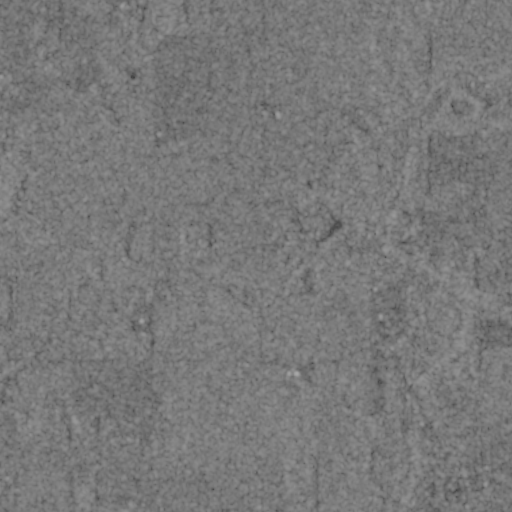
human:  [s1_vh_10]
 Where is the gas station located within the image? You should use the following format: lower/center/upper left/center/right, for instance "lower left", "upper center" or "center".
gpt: The gas station is located in the lower right of the image.
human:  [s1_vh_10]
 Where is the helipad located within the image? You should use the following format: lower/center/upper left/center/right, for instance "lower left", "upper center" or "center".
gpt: The helipad is located in the center of the image.
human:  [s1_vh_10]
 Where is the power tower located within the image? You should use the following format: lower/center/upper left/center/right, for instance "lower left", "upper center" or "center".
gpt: The power tower is located in the left of the image.
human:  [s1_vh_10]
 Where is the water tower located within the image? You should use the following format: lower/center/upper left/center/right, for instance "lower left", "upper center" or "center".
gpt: The water tower is located in the lower right of the image.
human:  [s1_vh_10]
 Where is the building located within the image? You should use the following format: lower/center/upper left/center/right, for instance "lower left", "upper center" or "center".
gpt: The building is located in the lower right of the image.
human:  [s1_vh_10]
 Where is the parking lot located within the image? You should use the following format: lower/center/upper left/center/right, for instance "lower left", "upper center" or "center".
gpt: There is no parking lot in the image.

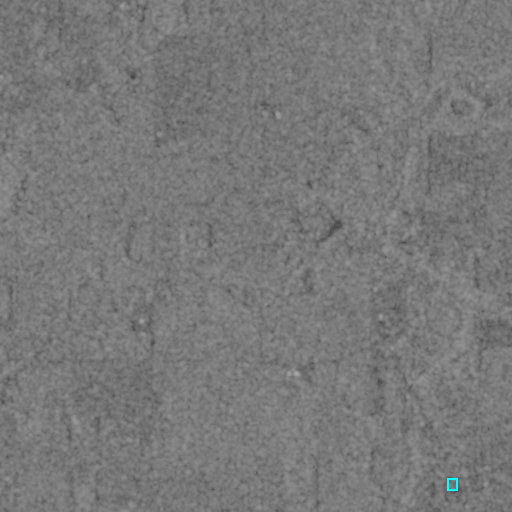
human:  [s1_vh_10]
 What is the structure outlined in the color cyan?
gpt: The structure outlined in cyan is a park.
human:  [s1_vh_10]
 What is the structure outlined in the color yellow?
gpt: There is no yellow outline.